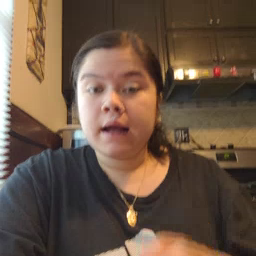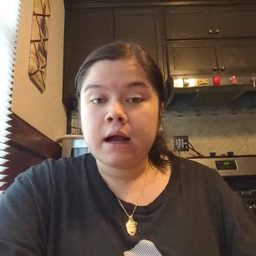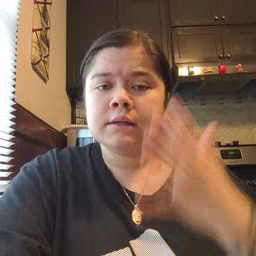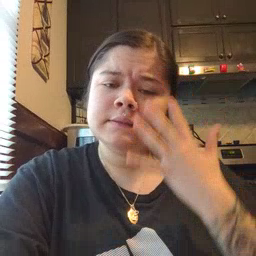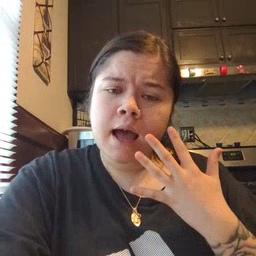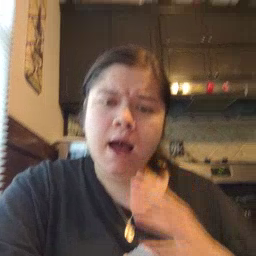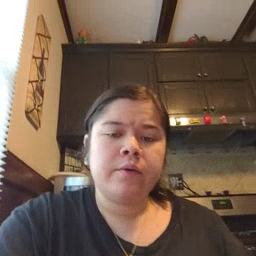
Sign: sad